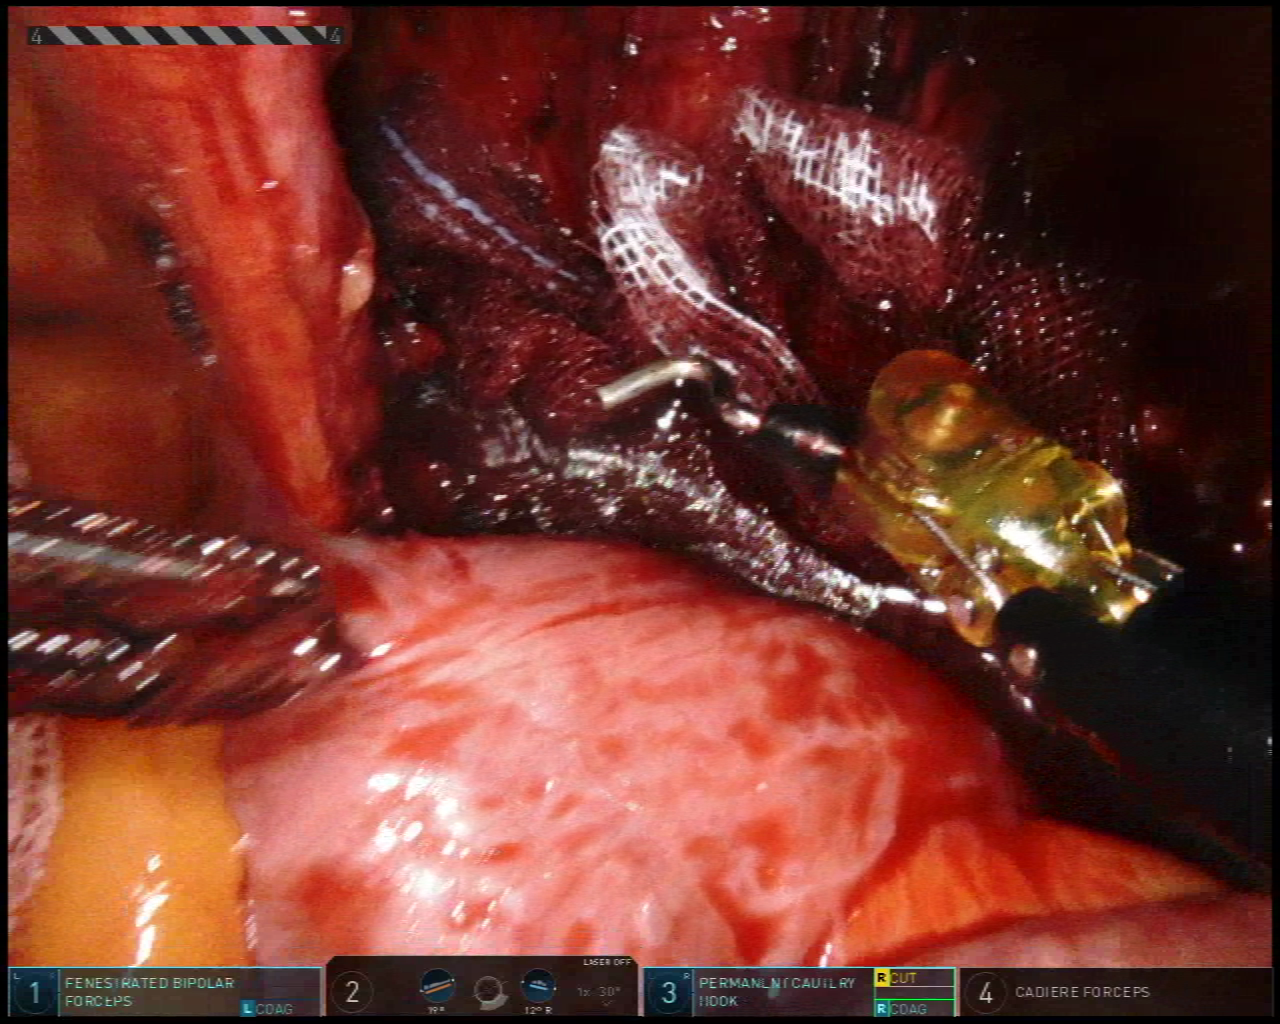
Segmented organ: intestinal_veins
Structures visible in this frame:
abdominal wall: no
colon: yes
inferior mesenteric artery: no
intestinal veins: yes
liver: no
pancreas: no
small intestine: no
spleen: no
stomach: no
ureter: no
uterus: no
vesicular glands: no